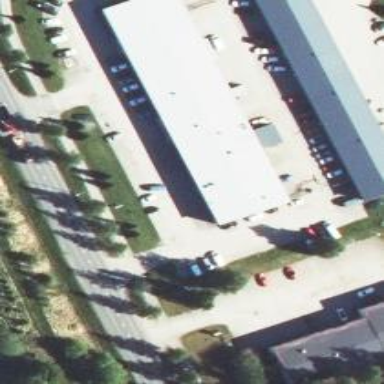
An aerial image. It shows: Retail building.